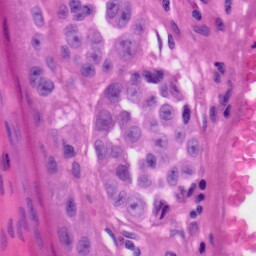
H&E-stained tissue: Skin